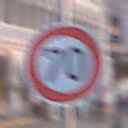
Verkehrszeichen: Geschwindigkeit70
Umgebung: Outdoor, Urban
Tageszeit: SunriseSunset
Wetter: Clear
Licht: Natural
Jahreszeit: NotSpecified
Kontrast: MediumContrast